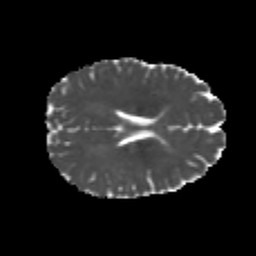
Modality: MD
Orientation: axial
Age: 20
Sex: female
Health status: healthy
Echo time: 0.074 s